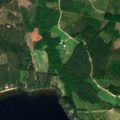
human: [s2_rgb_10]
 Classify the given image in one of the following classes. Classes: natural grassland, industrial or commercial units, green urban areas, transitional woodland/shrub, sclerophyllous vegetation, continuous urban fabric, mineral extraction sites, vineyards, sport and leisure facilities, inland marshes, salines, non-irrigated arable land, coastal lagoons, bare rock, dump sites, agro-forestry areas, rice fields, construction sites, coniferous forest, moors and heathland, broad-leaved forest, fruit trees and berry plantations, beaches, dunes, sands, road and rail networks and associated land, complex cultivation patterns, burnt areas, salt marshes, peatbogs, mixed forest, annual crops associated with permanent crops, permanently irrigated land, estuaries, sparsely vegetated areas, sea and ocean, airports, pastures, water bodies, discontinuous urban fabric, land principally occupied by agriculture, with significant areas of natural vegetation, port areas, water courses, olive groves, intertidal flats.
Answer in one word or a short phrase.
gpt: coniferous forest, mixed forest, transitional woodland/shrub, water bodies